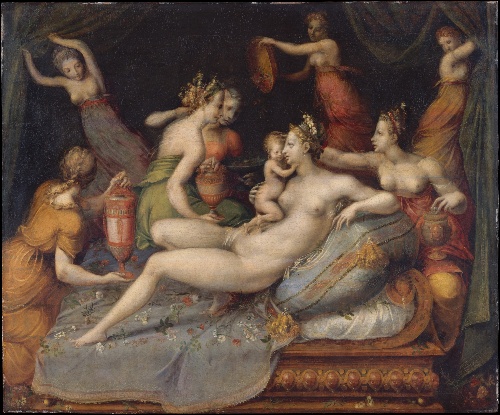
Title: The Birth of Cupid
Artist: Master of Flora
Artist bio: Italian, Fontainebleau, second half 16th century
Object type: Painting
Classification: Paintings
Medium: Oil on wood
Dimensions: Overall 42 1/2 x 51 3/8 in. (108 x 130.5 cm), including added strip of 3 1/2 in. (8.9 cm) at top
Department: European Paintings
Credit line: Rogers Fund, 1941
Accession year: 1941
Repository: Metropolitan Museum of Art, New York, NY
Tags: Female Nudes|Cupid|Venus